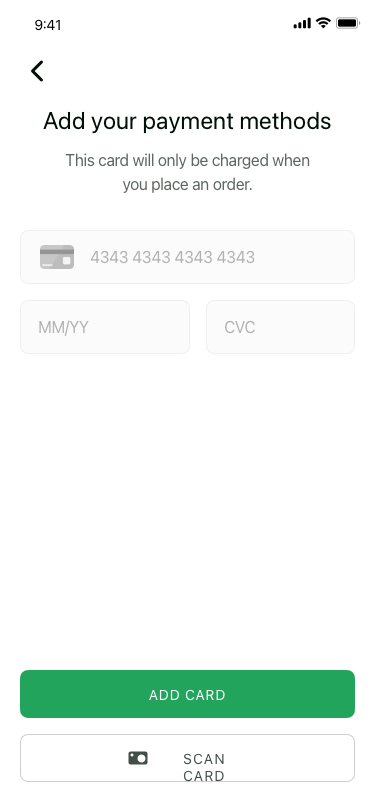
Text in this UI design:
Add your payment methods
This card will only be charged when you place an order.
4343 4343 4343 4343
MM/YY
CVC
Scan Card